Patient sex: F
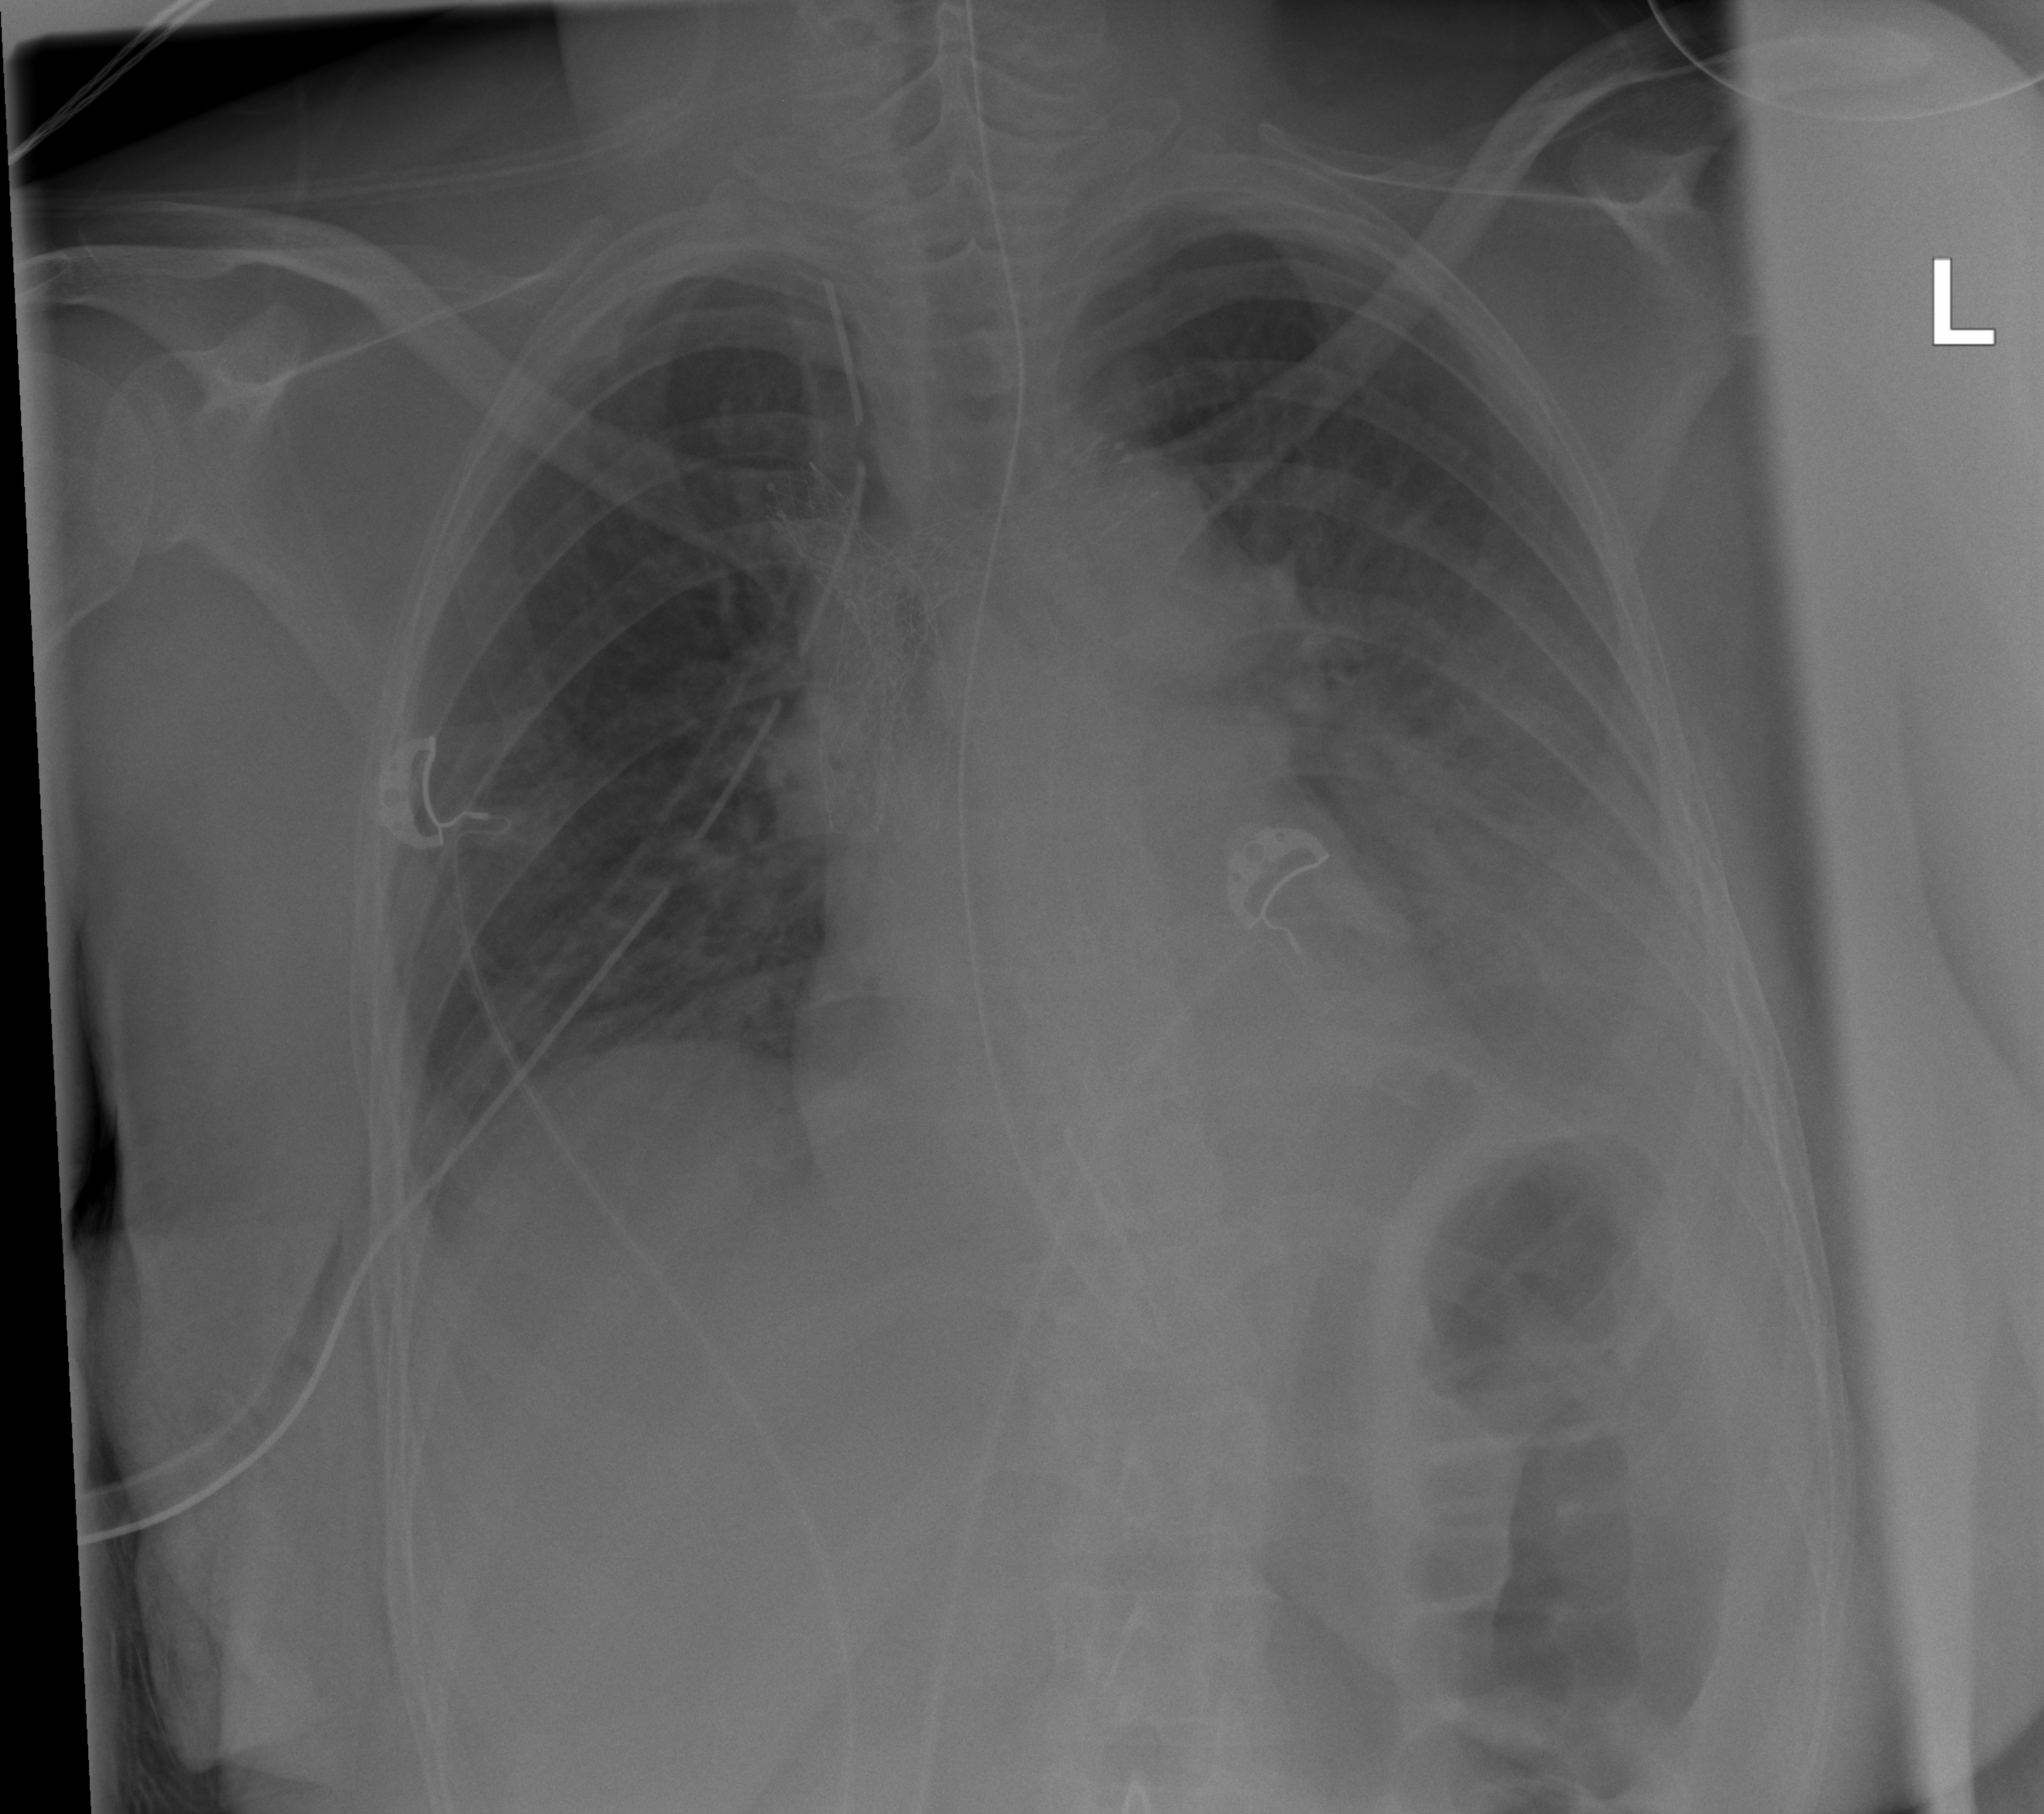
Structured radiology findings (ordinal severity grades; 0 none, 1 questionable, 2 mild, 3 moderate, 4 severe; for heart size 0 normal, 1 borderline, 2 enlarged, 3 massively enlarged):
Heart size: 0
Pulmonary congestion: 0
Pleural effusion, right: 2
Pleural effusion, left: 3
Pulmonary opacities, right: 0
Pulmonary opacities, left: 0
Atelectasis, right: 0
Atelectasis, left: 2